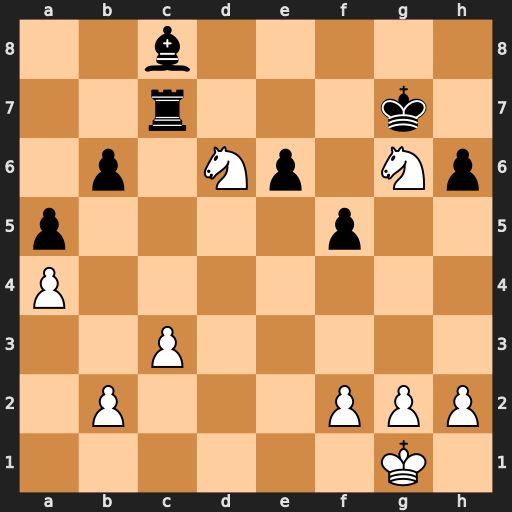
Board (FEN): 2b5/2r3k1/1p1Np1Np/p4p2/P7/2P5/1P3PPP/6K1
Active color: w
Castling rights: -
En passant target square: -
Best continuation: Ne8+ Kxg6 Nxc7